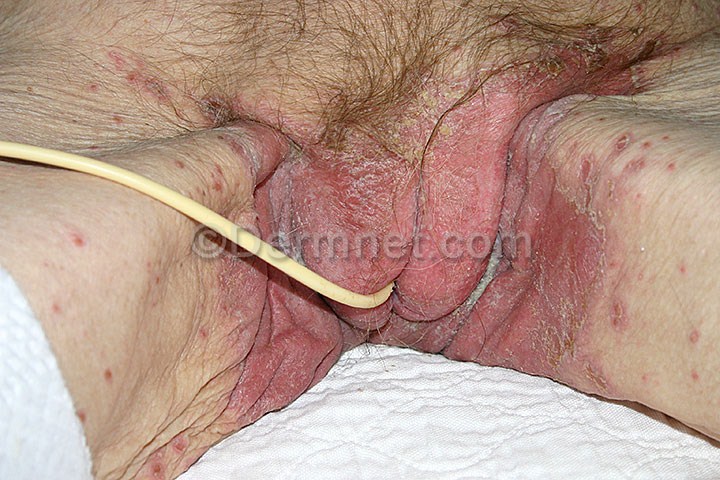
Disease: Psoriasis pictures Lichen Planus and related diseases